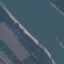
Label: River